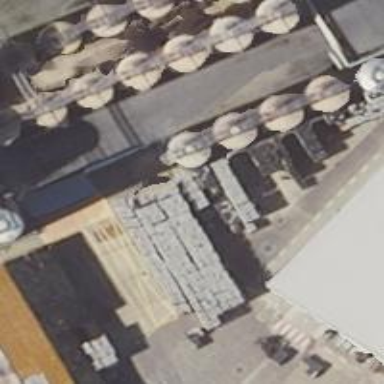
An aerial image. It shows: Storage tank with man-made structure.